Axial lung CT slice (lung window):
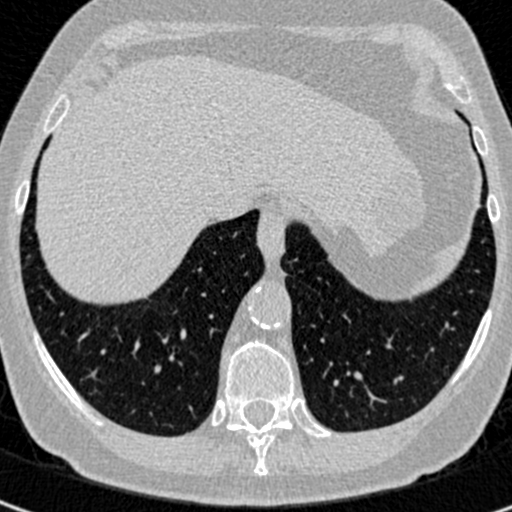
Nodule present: no